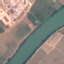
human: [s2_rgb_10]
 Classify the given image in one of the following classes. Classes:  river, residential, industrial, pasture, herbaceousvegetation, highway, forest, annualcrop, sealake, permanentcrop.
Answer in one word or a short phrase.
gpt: River